Chest X-ray:
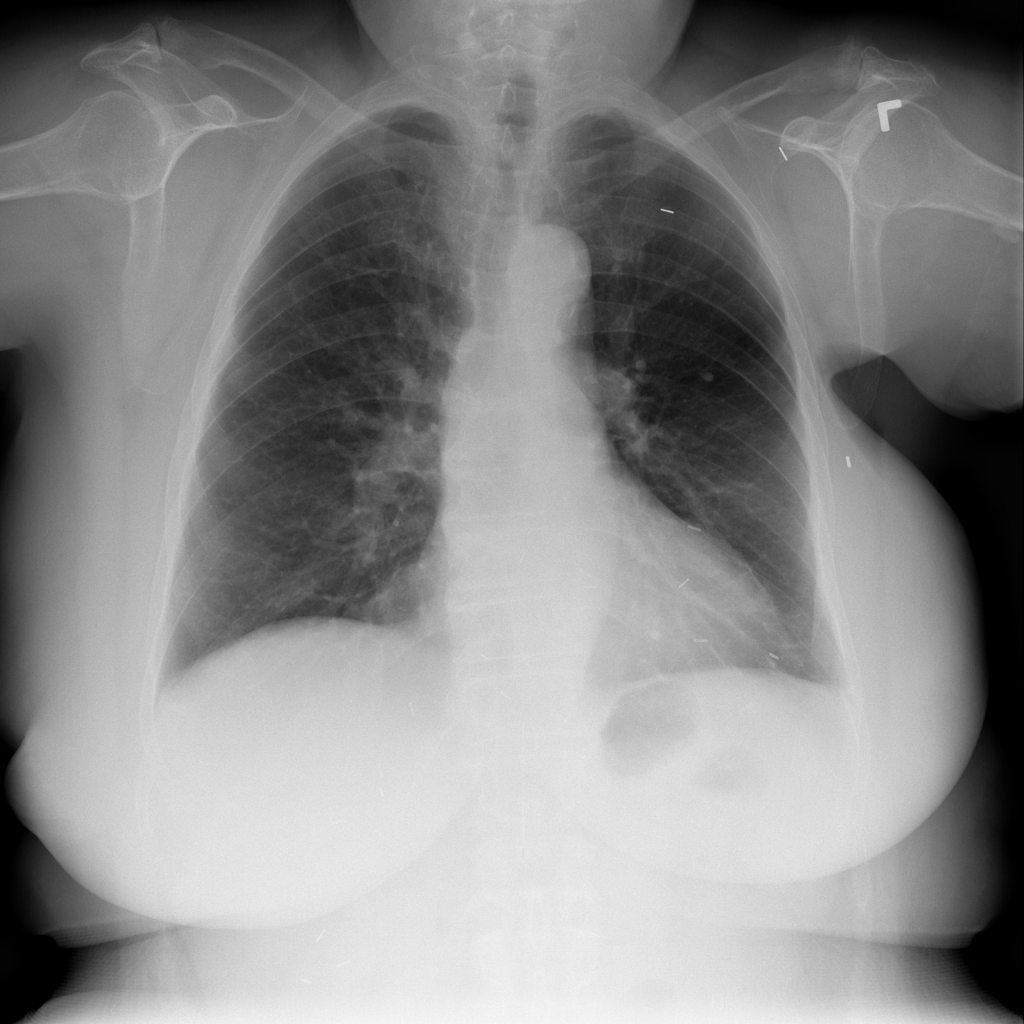
No abnormal finding: yes